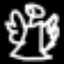
Label: angel